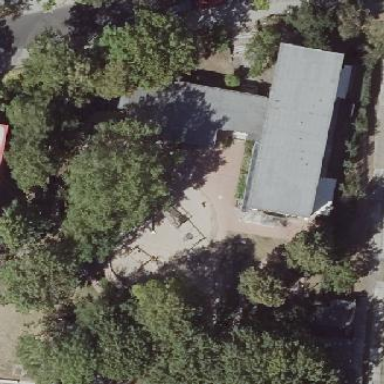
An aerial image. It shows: Kindergarten.